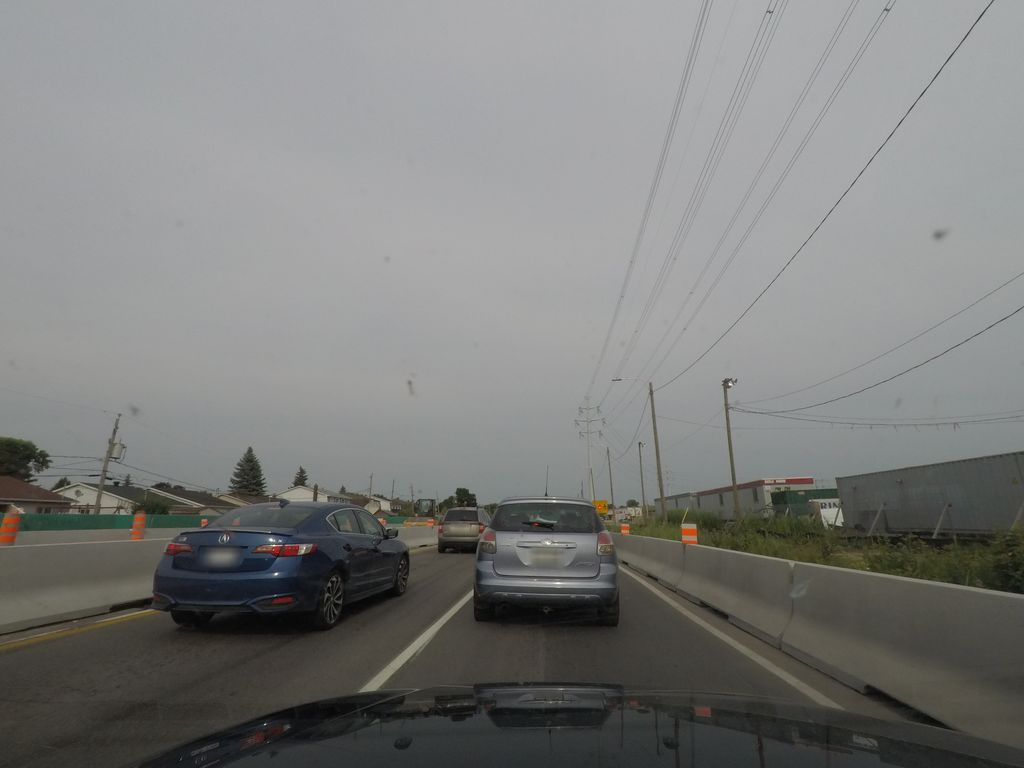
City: montreal